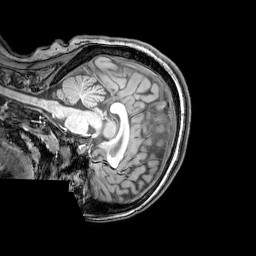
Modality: T1w
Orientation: sagittal
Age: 23
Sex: female
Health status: healthy
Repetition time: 0.081 s
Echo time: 0.037 s